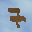
Label: 7